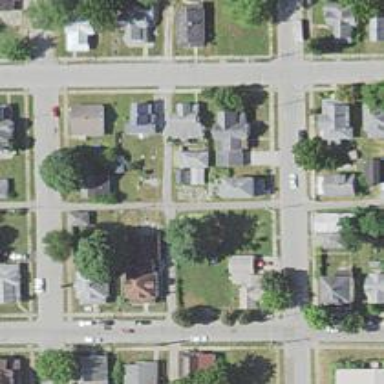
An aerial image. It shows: Alley classified as service road.